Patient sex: M
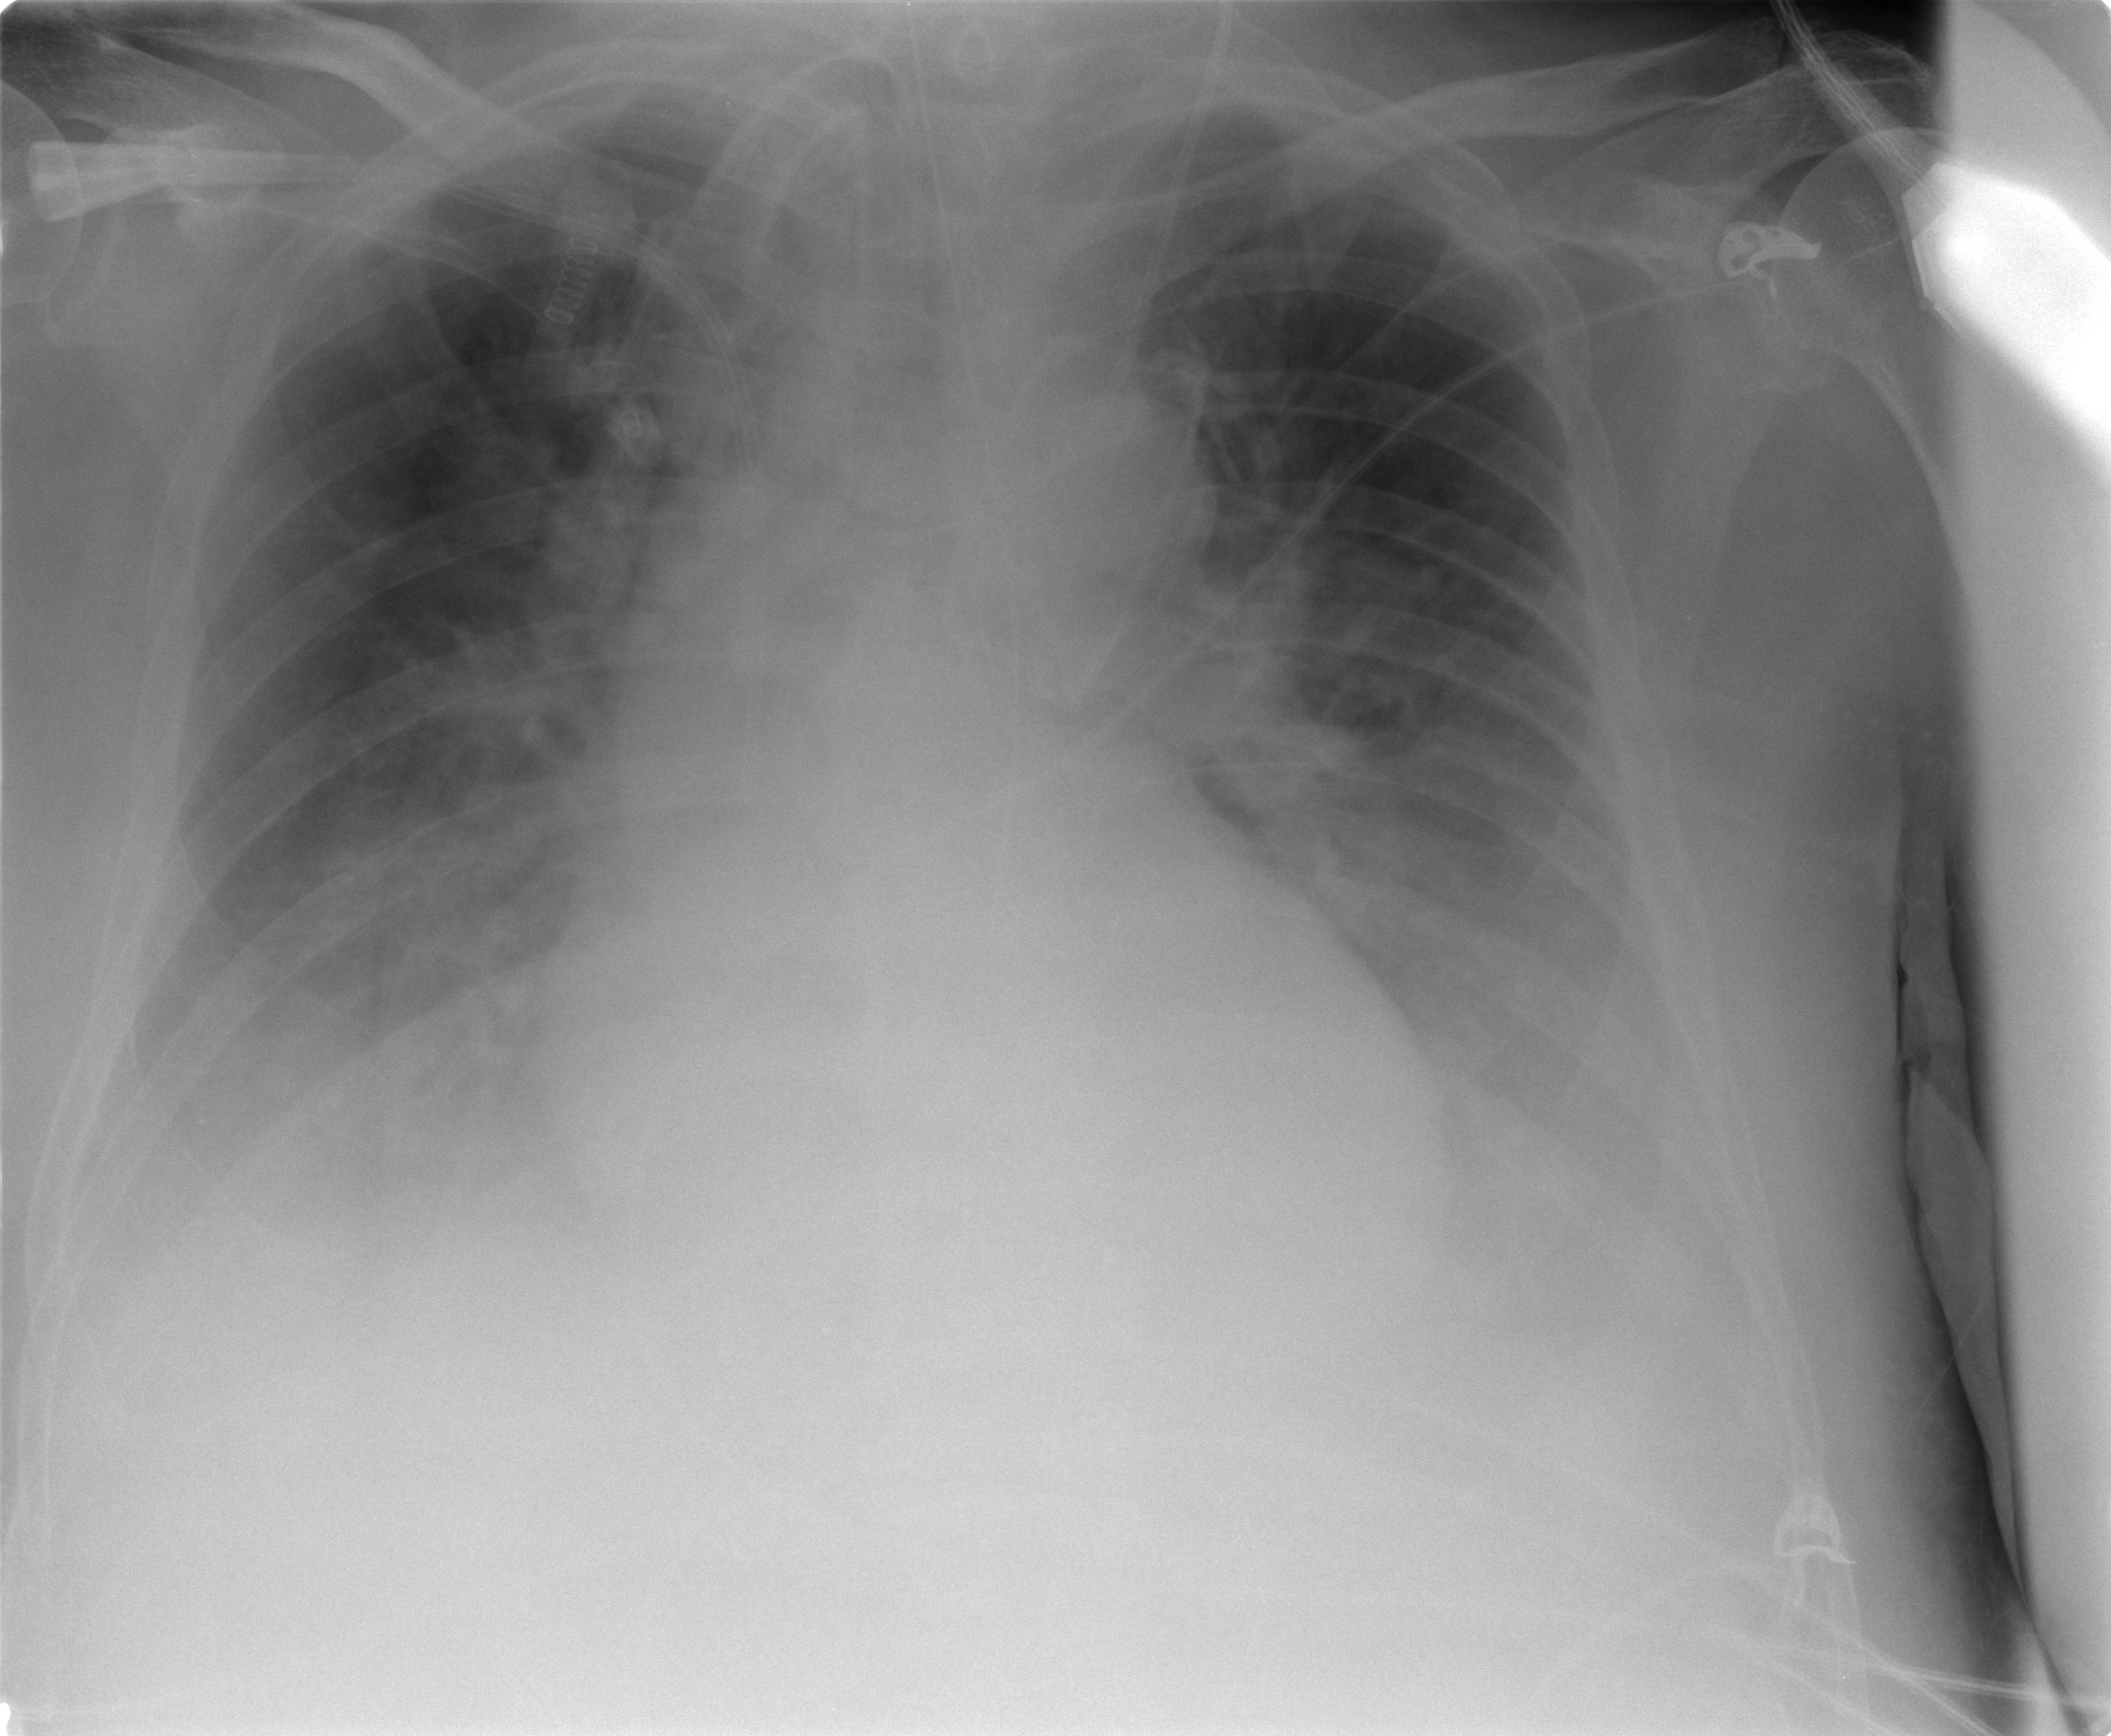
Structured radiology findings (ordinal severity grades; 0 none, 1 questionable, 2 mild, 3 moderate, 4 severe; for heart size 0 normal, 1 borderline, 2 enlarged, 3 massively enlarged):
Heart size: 2
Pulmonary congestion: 0
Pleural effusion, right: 2
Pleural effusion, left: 2
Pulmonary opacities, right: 0
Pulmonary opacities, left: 0
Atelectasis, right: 2
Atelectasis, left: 2